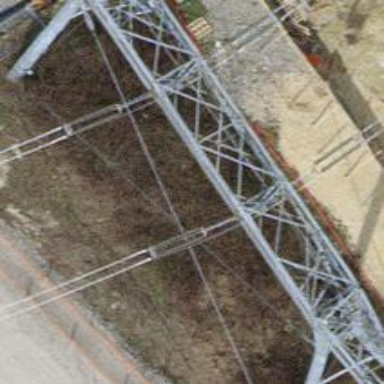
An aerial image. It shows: H-frame power tower design.